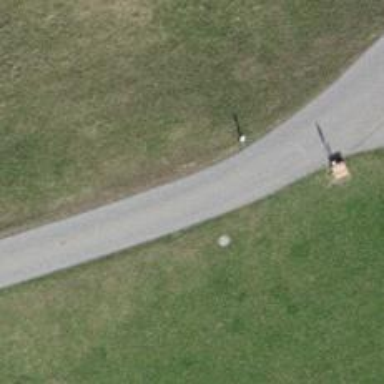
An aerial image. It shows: Asphalt track with grade 1 tracktype.